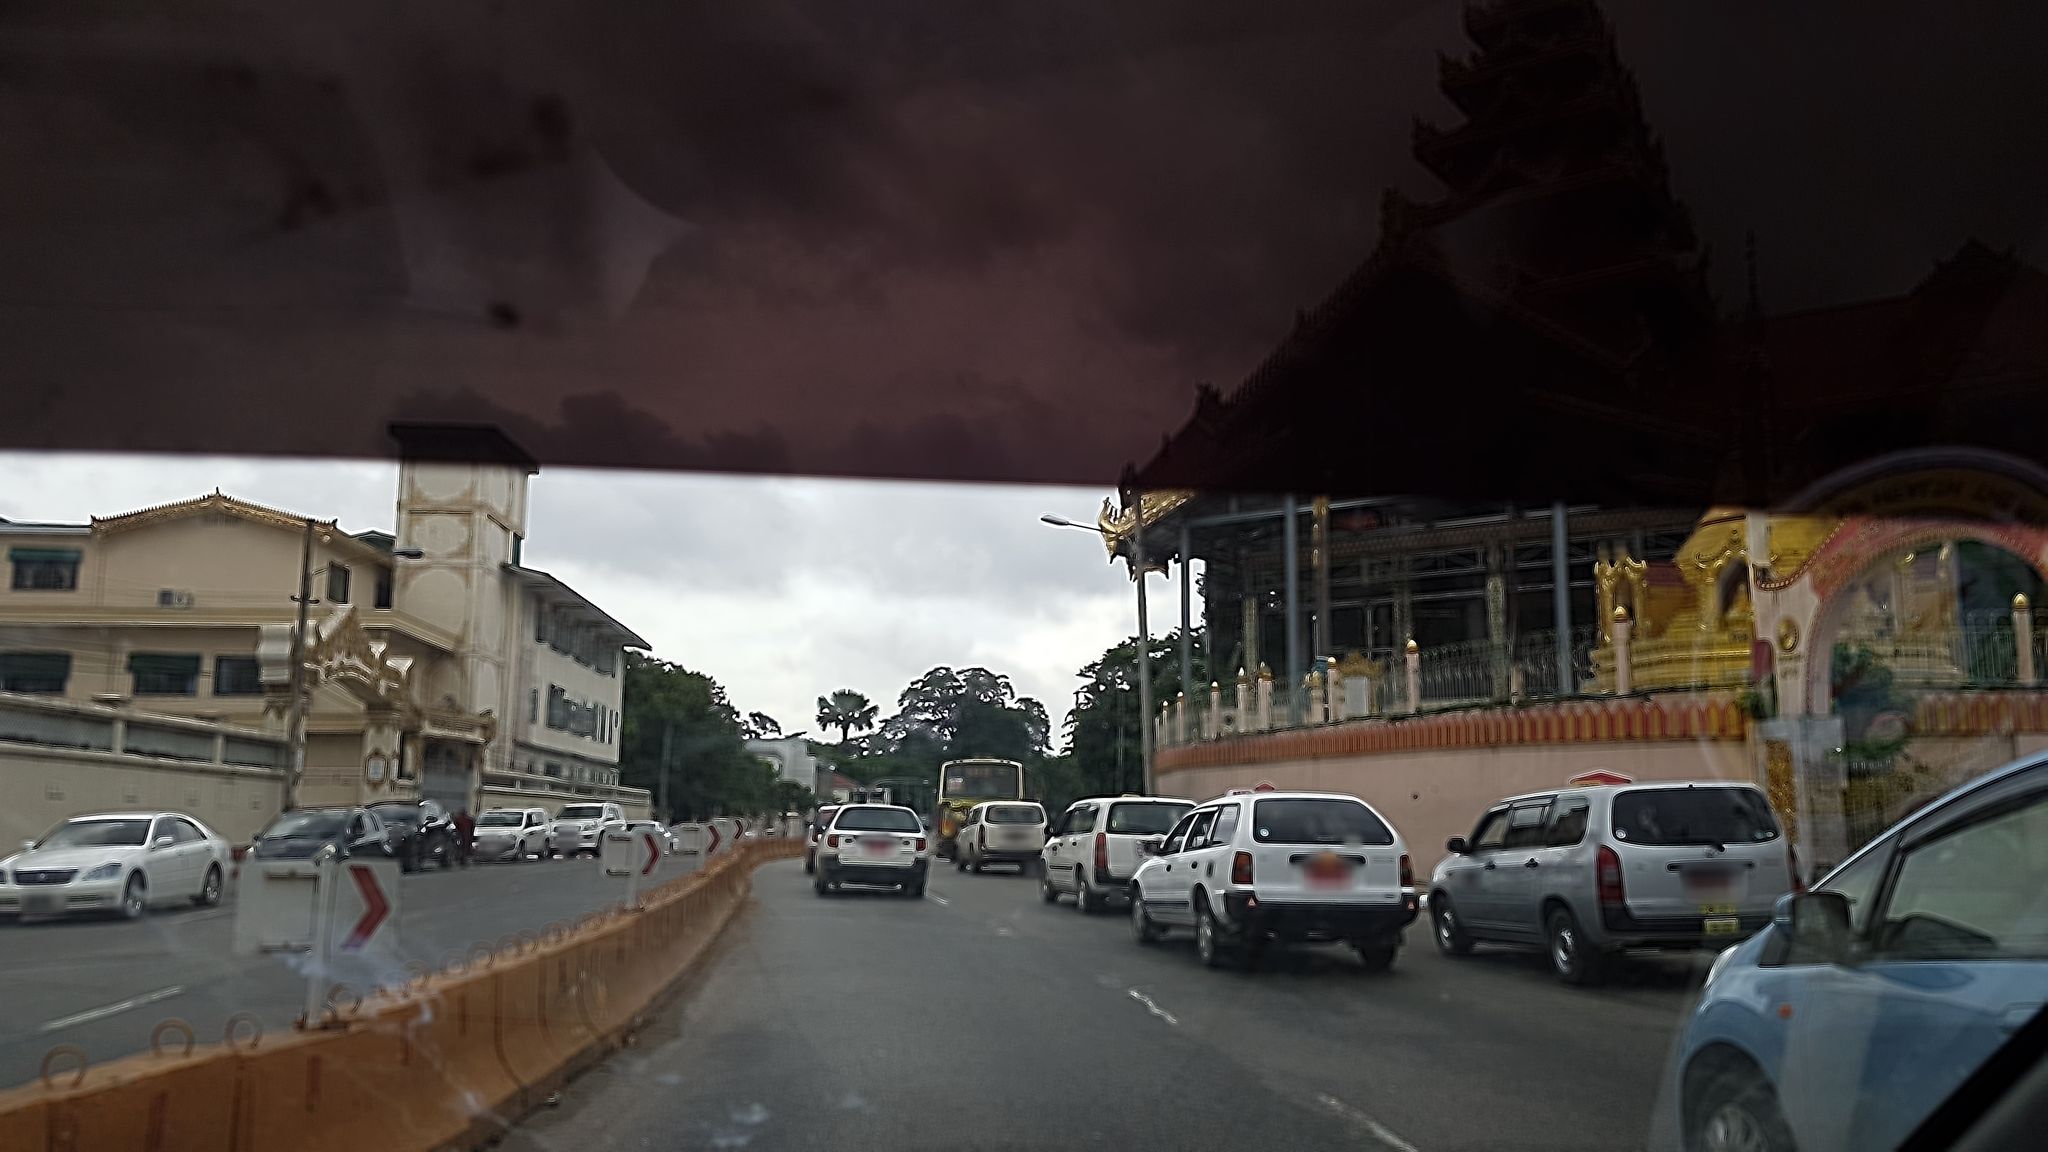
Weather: snowy
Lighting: day
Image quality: good
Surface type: driving surface
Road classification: primary, secondary
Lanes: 3.0
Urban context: urban centre
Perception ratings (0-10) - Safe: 1.46, Lively: 8.12, Beautiful: 5.72, Boring: 2.79, Depressing: 0.83, Wealthy: 2.1